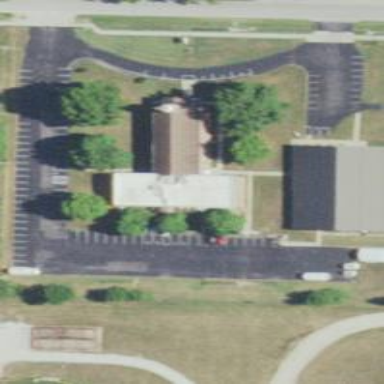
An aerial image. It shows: Place of worship.